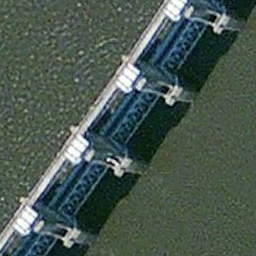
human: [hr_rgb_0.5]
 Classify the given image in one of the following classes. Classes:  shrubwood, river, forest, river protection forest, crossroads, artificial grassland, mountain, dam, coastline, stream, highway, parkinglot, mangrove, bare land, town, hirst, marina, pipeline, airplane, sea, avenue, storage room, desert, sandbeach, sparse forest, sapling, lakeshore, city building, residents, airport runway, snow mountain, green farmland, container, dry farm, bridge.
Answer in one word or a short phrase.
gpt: dam